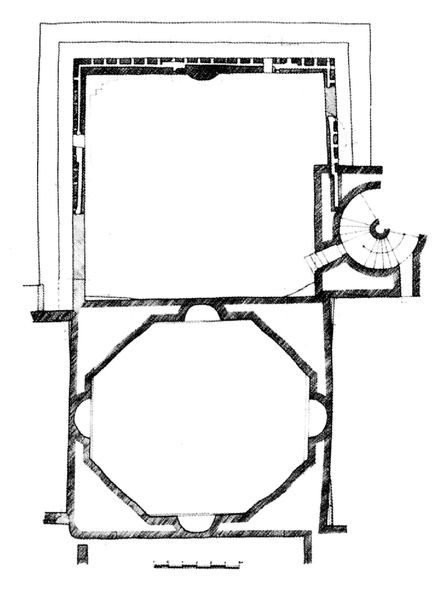
Titel: Dom St. Maria und St. Stephan
Standort: Speyer, Dom (EU - D - RP)
Schlagwörter: skizze, zeichnung, architektur